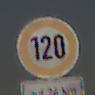
Verkehrszeichen: Geschwindigkeit120
Zusatzzeichen unten: LaengeEinerStrecke6
Umgebung: Outdoor, Suburban
Tageszeit: MorningAfternoon
Wetter: Clear
Licht: Natural
Jahreszeit: NotSpecified
Kontrast: HighContrast